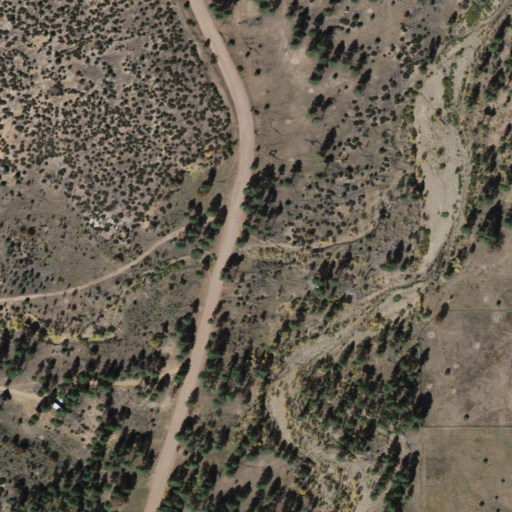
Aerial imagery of valley in Arizona named Lons Canyon containing shrub, evergreen forest, open development, and grassland